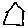
Label: house